Question: Is there a way to get the label to pin to the bottom instead of the top?
'''
var timeLabel: UILabel = {
let label = UILabel()
label.backgroundColor = .clear
label.textColor = .gray
label.font = UIFont.systemFont(ofSize: 15, weight: .bold)
label.translatesAutoresizingMaskIntoConstraints = false
return label
}()
func setTitle(subtitle:UILabel) -> UIView {
let navigationBarHeight = Int(self.navigationController!.navigationBar.frame.height)
let navigationBarWidth = Int(self.navigationController!.navigationBar.frame.width)
let titleView = UIView(frame: CGRect(x: 0, y: 0, width: navigationBarWidth, height: navigationBarHeight))
titleView.addSubview(subtitle)
return titleView
}
'''
then in viewDidLoad
'''
self.navigationItem.titleView = setTitle(subtitle: timeLabel)
'''

UPDATE
<URL>
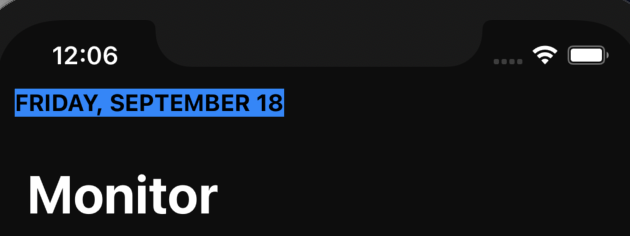
Answer: Set your label with text alignment to right:
'''
var timeLabel: UILabel = {
let label = UILabel()
label.backgroundColor = .clear
label.textColor = .gray
label.textAlignment = .right
label.font = UIFont.systemFont(ofSize: 15, weight: .bold)
label.translatesAutoresizingMaskIntoConstraints = false
return label
}()
'''
now in viewDidLoad add the label to nav bar and set constraints:
'''
if let navigationBar = self.navigationController?.navigationBar {
timeLabel.text = "FRIDAY, SEPTEMBER 18" // set here your string date
navigationBar.addSubview(timeLabel)
timeLabel.leadingAnchor.constraint(equalTo: navigationBar.leadingAnchor, constant: 150).isActive = true // set the constant how do you prefer
timeLabel.trailingAnchor.constraint(equalTo: navigationBar.trailingAnchor, constant: -20).isActive = true
timeLabel.bottomAnchor.constraint(equalTo: navigationBar.bottomAnchor, constant: 0).isActive = true
timeLabel.heightAnchor.constraint(equalToConstant: 50).isActive = true
}
'''
Add UIScrollViewDelegate to your controller, after that implement scrollViewWillBeginDragging and tableView willDisplay method like this:
'''
func scrollViewWillBeginDragging(_ scrollView: UIScrollView) {
if scrollView.contentSize.height > 0 && ((scrollView.contentOffset.y + scrollView.safeAreaInsets.top) == 0) {
timeLabel.alpha = 0
}
}
func tableView(_ tableView: UITableView, willDisplay cell: UITableViewCell, forRowAt indexPath: IndexPath) {
if tableView.contentOffset.y <= 0 {
timeLabel.alpha = 1
}
}
'''
for a cool effect when the timeLabel show again add animation in tableView willDisplay like that:
'''
func tableView(_ tableView: UITableView, willDisplay cell: UITableViewCell, forRowAt indexPath: IndexPath) {
if tableView.contentOffset.y <= 0 {
UIView.animate(withDuration: 0.5, delay: 0, options: .curveEaseOut) {
self.timeLabel.alpha = 1
} completion: { (_) in
print("visible TimeLabel")
}
}
}
'''
this is the result
<URL>
This explained above is not the rule but just a trick, I advise you to consider putting the date in the header so you would no longer have problems with the title: delete scrollViewWillBeginDragging and tableView willDisplay function and add viewForHeaderInSection, to do this delete existent timeLabel constraints and declare viewForHeaderInSection:
'''
func tableView(_ tableView: UITableView, viewForHeaderInSection section: Int) -> UIView? {
let v = UIView()
v.backgroundColor = UIColor(red: <PHONE>, green: <PHONE>, blue: <PHONE>, alpha: 1)
v.addSubview(timeLabel)
// declare here your timeLabel constraints
timeLabel.topAnchor.constraint(equalTo: v.topAnchor).isActive = true
timeLabel.trailingAnchor.constraint(equalTo: v.trailingAnchor).isActive = true
timeLabel.leadingAnchor.constraint(equalTo: v.leadingAnchor).isActive = true
timeLabel.bottomAnchor.constraint(equalTo: v.bottomAnchor).isActive = true
return v
}
'''
now set the hight of your header:
'''
func tableView(_ tableView: UITableView, heightForHeaderInSection section: Int) -> CGFloat {
return 50
}
'''
and this is the result:
<URL>